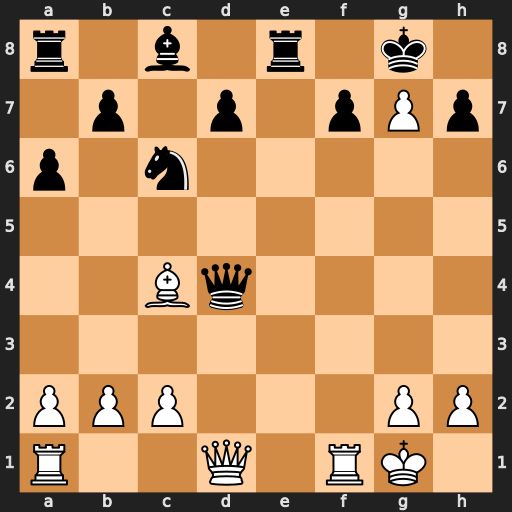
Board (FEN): r1b1r1k1/1p1p1pPp/p1n5/8/2Bq4/8/PPP3PP/R2Q1RK1
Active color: w
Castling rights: -
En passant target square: -
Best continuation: Qxd4 Nxd4 Bxf7+ Kxg7 Bxe8